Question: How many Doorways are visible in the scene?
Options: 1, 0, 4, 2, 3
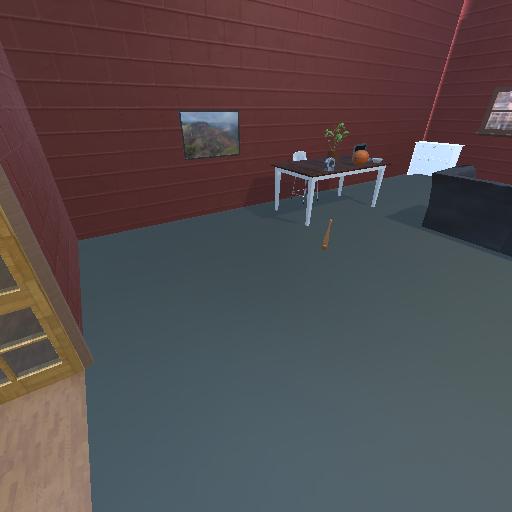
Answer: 1